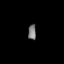
Tissue: prostate
Cell type: Epithelial cells
Senescence score: 0.7256
Nuclear area (px): 121
Mean DAPI intensity: 119.066